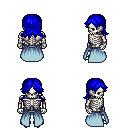
a pixel art fantasy rpg character, male body template, skeleton, overskirt, teal pants, blue loose hair, gold boots, four views (front, back, left, right), 2x2 character sprite sheet, small pixel art, hard edges, no anti-aliasing